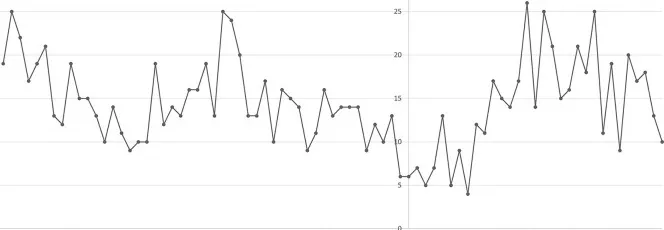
Daily average activity scores collected via an activity monitoring collar (PetPace) from a 14-year-old dog suffering from bilateral hip and elbow osteoarthritis and severe neck pain, before and after liposomal cannabidiol (CBD) subcutaneous injection. X-axis represents days before (negative) and after (positive) liposomal CBD injection on day 0.
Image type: pathology (masson_trichrome)